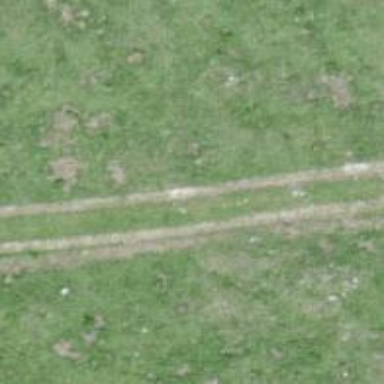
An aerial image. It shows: Track with grade 4 track type.